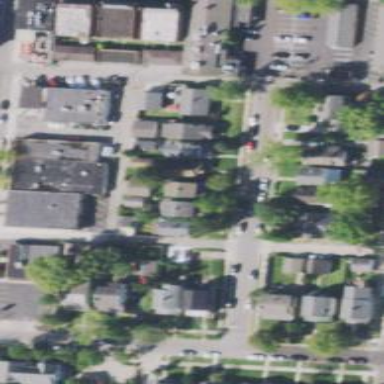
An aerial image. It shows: Alleyway designated as service road.